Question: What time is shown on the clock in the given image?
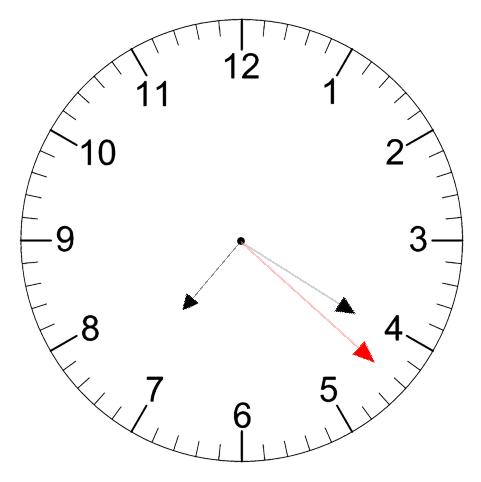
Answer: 07:20:22